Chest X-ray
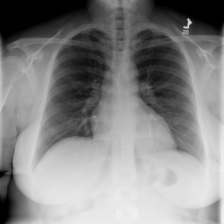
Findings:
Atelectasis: negative
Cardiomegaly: negative
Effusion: negative
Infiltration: negative
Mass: negative
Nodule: negative
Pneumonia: negative
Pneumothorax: negative
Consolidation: negative
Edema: negative
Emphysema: negative
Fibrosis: negative
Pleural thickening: negative
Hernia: negative